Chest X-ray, AP view. Patient: 42 years old, sex M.
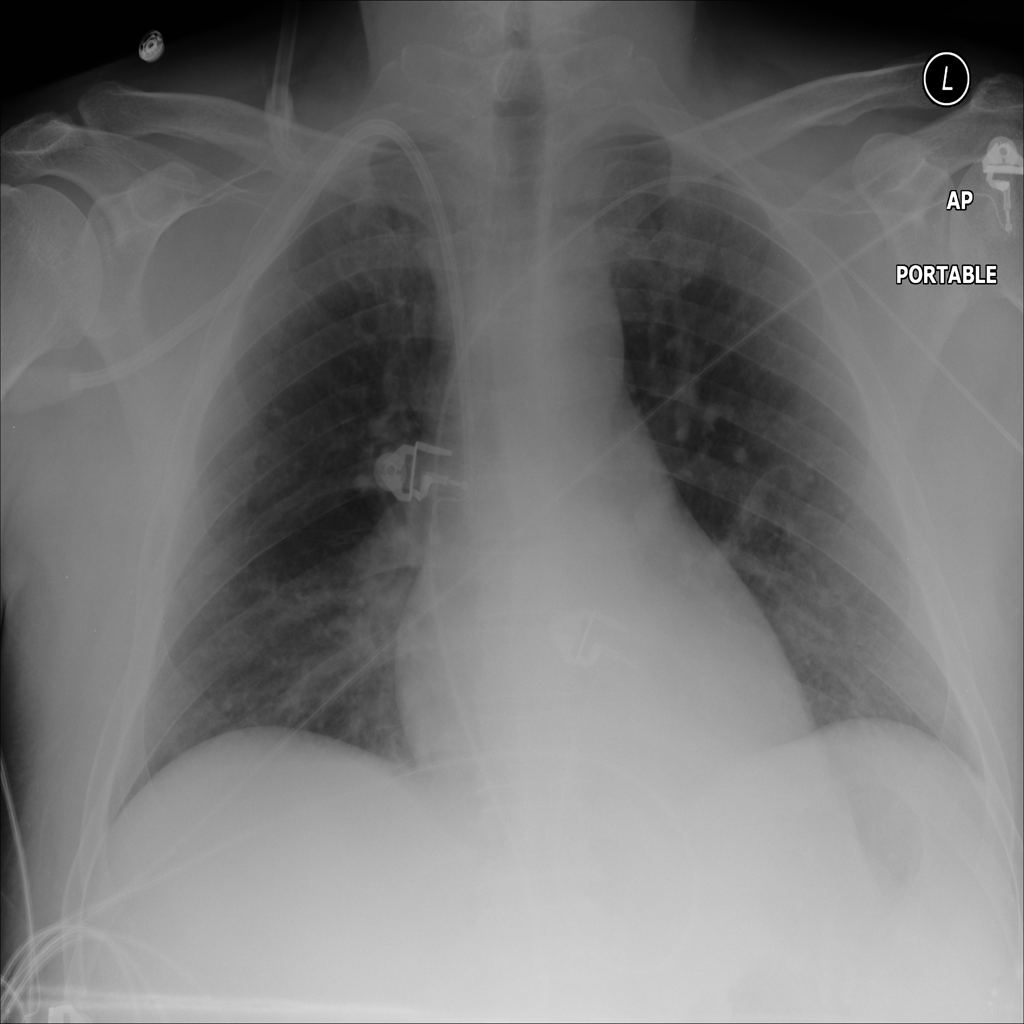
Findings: Consolidation